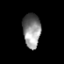
Tissue: prostate
Cell type: T cells
Senescence score: 0.3296
Nuclear area (px): 587
Mean DAPI intensity: 137.336